Question: I am new to Android Development,and want to parse the XML and bind to Google MapView.
However, i cannot read the Text between element.
The XML
'''
<?xml version="1.0" encoding="utf8"?>
<table name="clinicaddress">
<row>
<GeoPoint>22.<PHONE>,<PHONE></GeoPoint>
</row>
<row>
<GeoPoint>22.336950,<PHONE></GeoPoint>
</row>
</table>
'''
The Code:
'''
import javax.xml.parsers.DocumentBuilder;
import javax.xml.parsers.DocumentBuilderFactory;
import org.w3c.dom.CharacterData;
import org.w3c.dom.Document;
import org.w3c.dom.Node;
import org.w3c.dom.NodeList;
import org.xml.sax.InputSource;
try {
inputStream = assetManager.open("clinics.xml");
String xmlRecords = readTextFile(inputStream);
//Log.e("Clinics XML", xmlRecords);
InputSource is = new InputSource();
is.setCharacterStream(new StringReader(xmlRecords));
DocumentBuilderFactory docBuilderFactory = DocumentBuilderFactory.newInstance();
DocumentBuilder docBuilder = docBuilderFactory.newDocumentBuilder();
Document doc = docBuilder.parse(is);
doc.getDocumentElement ().normalize ();
NodeList listOfClinics = doc.getElementsByTagName("row");
Log.e("listOfClinics Length" , String.valueOf(listOfClinics.getLength()));
//Loop the XML
for (int x = 0; x < listOfClinics.getLength(); x++) {
Node ClinicNode = listOfClinics.item(x);
NodeList ClinicInfo = ClinicNode.getChildNodes();
for (int y = 0; y < ClinicInfo.getLength(); y++) {
Node info = ClinicInfo.item(y);
Log.e(info.getNodeName() , info.getNodeValue()); //<--Error on info.getNodeValue()
}
}
//End Loop XML
} catch (Exception e) {
Log.e("tag", e.getMessage());
}
'''
So, what wrong with getNodeValue()???

And one more question, how can i set the Eclipse like Visual Studio,
If any error, it will break to the line on source line file, instead of just print out the stack message on debug windows.
I found this post:
org.w3c.dom.Node with Android version less than 2.2
<URL>
> node.getTextContext() is the same as
node.getFirstChild().getNodeValue().
However, i try this, it is goes error too.
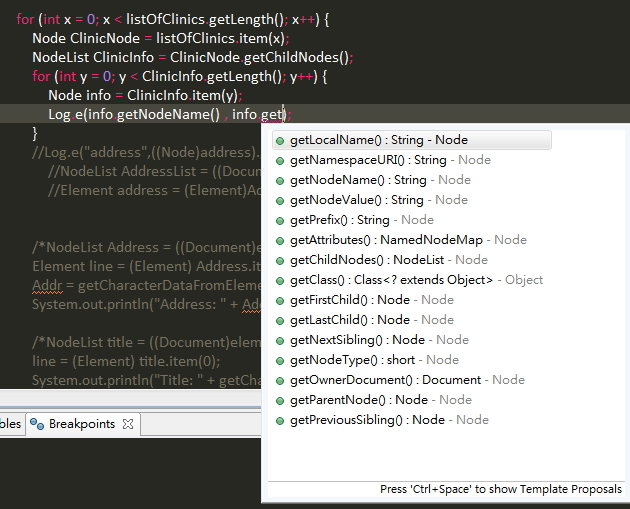
Answer: Finally, i get this works.
I use 'info.getFirstChild().getNodeValue()'
'''
for (int y = 0; y < ClinicInfo.getLength(); y++) {
Node info = ClinicInfo.item(y);
if (info.hasChildNodes()) {
Log.e(info.getNodeName(), info.getFirstChild().getNodeValue());
}
}
'''
Line 3 is important, i Log the hasChildNodes() and watch in LogCat, don't know why it contains a node named "#text" and no childnodes (which is false on logcat).
But i believe my XML is correct format.
After Google, found many explanation.
<URL>